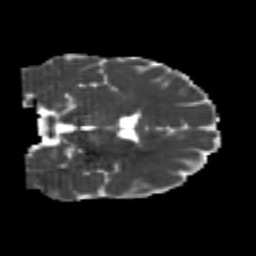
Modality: MD
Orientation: coronal
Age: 24
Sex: male
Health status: healthy
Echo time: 0.074 s